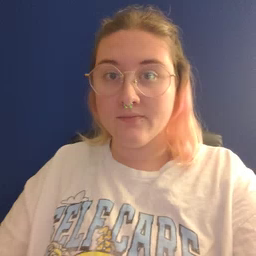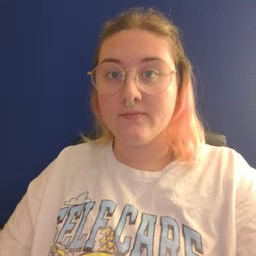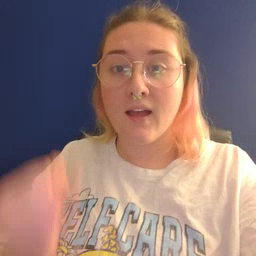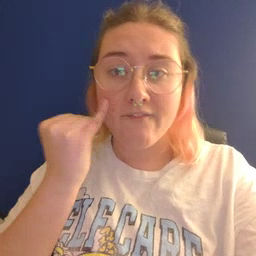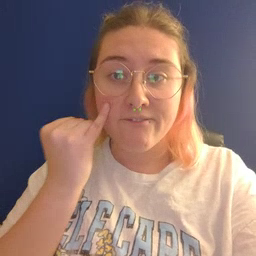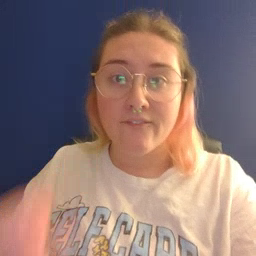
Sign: if